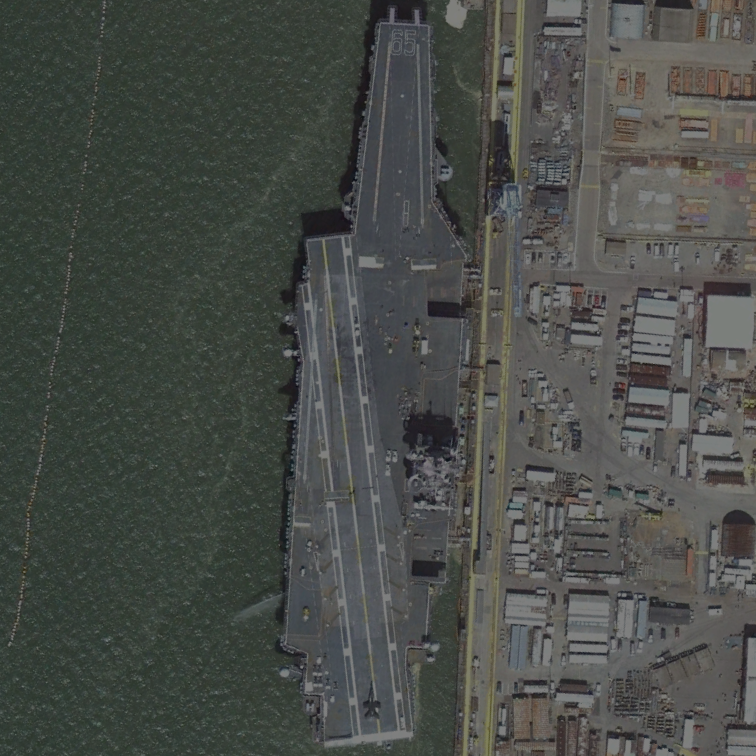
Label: aircraft_carrier